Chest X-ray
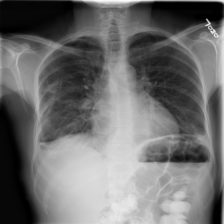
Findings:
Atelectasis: negative
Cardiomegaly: negative
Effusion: negative
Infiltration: positive
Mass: negative
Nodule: positive
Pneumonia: negative
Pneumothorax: negative
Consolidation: negative
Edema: negative
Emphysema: negative
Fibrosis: negative
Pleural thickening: negative
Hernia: negative